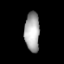
Tissue: lung
Cell type: Epithelial cells
Senescence score: 0.2409
Nuclear area (px): 574
Mean DAPI intensity: 169.303